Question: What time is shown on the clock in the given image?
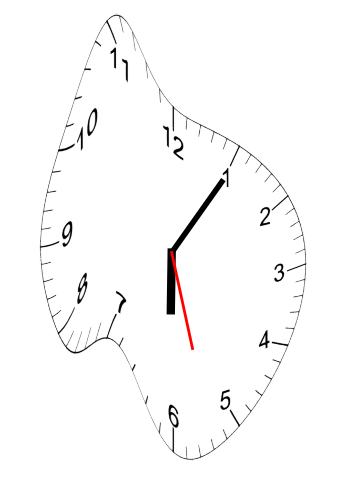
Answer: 06:05:27